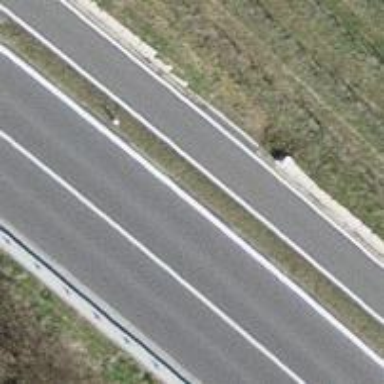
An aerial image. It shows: Asphalt cycleway.